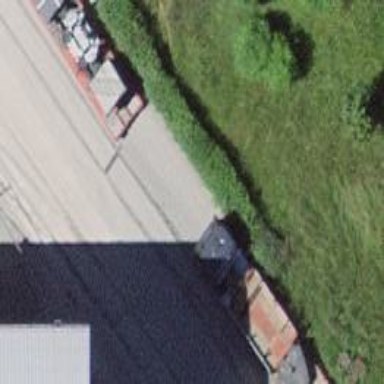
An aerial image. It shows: Railway switch.